Field crop: maize
Growth stage: 2
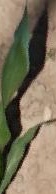
Species: maize